Question: I have a 9 patch image that looks like so

Basically we are trying to imitate the android textfield look. However this is drawing the black line which should be used for resizing. The background of the image is transparent, the only color is the line at the bottom. Is this a problem?
The file is named like this
filename.9.png
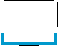
Answer: You are missing left expand indicator, use this:
 to generate backgrounds for your 'View's.